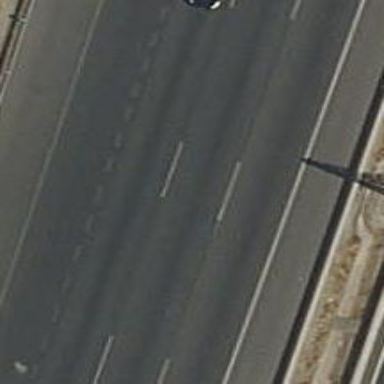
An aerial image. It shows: Asphalt motorway.